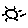
Label: sun